Field crop: tomato
Growth stage: 1
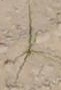
Species: cyperus